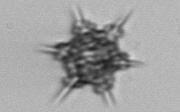
Label: Dictyocha